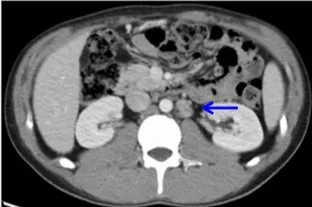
After. Chemotherapy. (D) The paraaortic lymph node metastasis (#16) had shurunk to 19 mm in size (a blue arrow), showing a partial response.
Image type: radiology (ct)